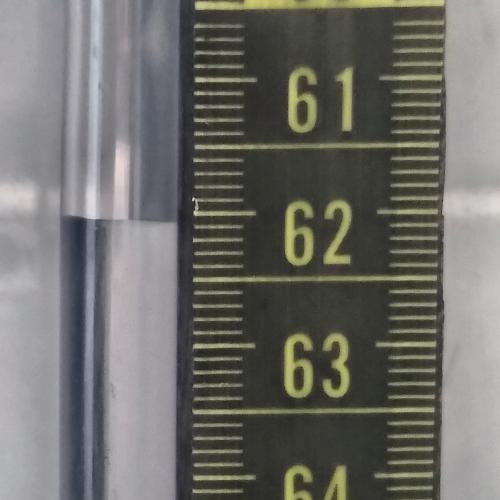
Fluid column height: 62.1 cm